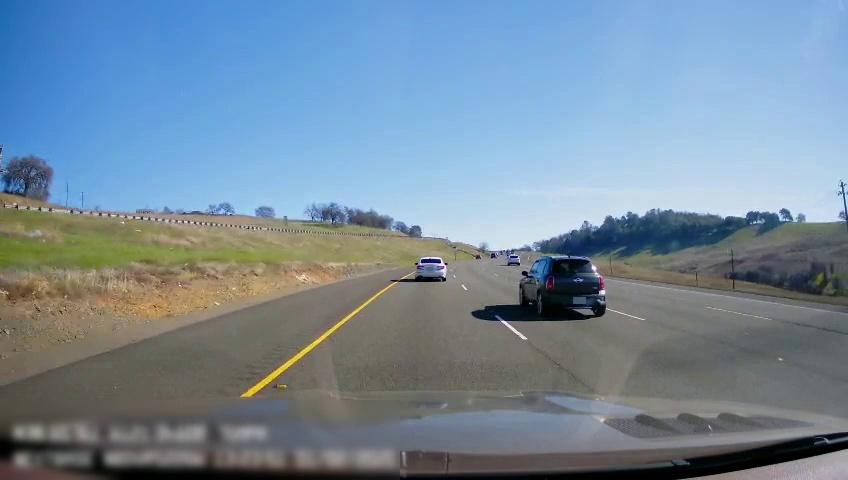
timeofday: Day
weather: Sunny
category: Drivable Space
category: Vehicles | SUV
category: Vehicles | Car
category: Vehicles | SUV
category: Lanes | Current Lane
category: Lanes | Current Lane
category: Lanes | Alternate Lane
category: Lanes | Alternate Lane
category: Lanes | Alternate Lane